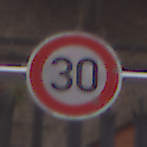
Verkehrszeichen: Geschwindigkeit30
Umgebung: Outdoor, Urban
Tageszeit: MorningAfternoon
Wetter: Overcast
Licht: Natural
Jahreszeit: NotSpecified
Kontrast: LowContrast